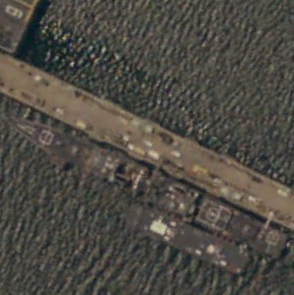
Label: cruiser